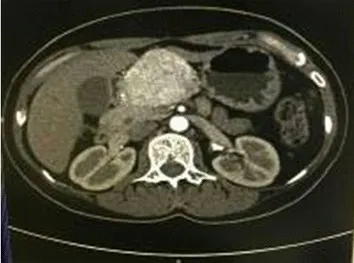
On contrast-enhanced CT, the tumor demonstrated marked enhancement in the arterial phase.
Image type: radiology (ct)